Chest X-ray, PA view. Patient: 47 years old, sex F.
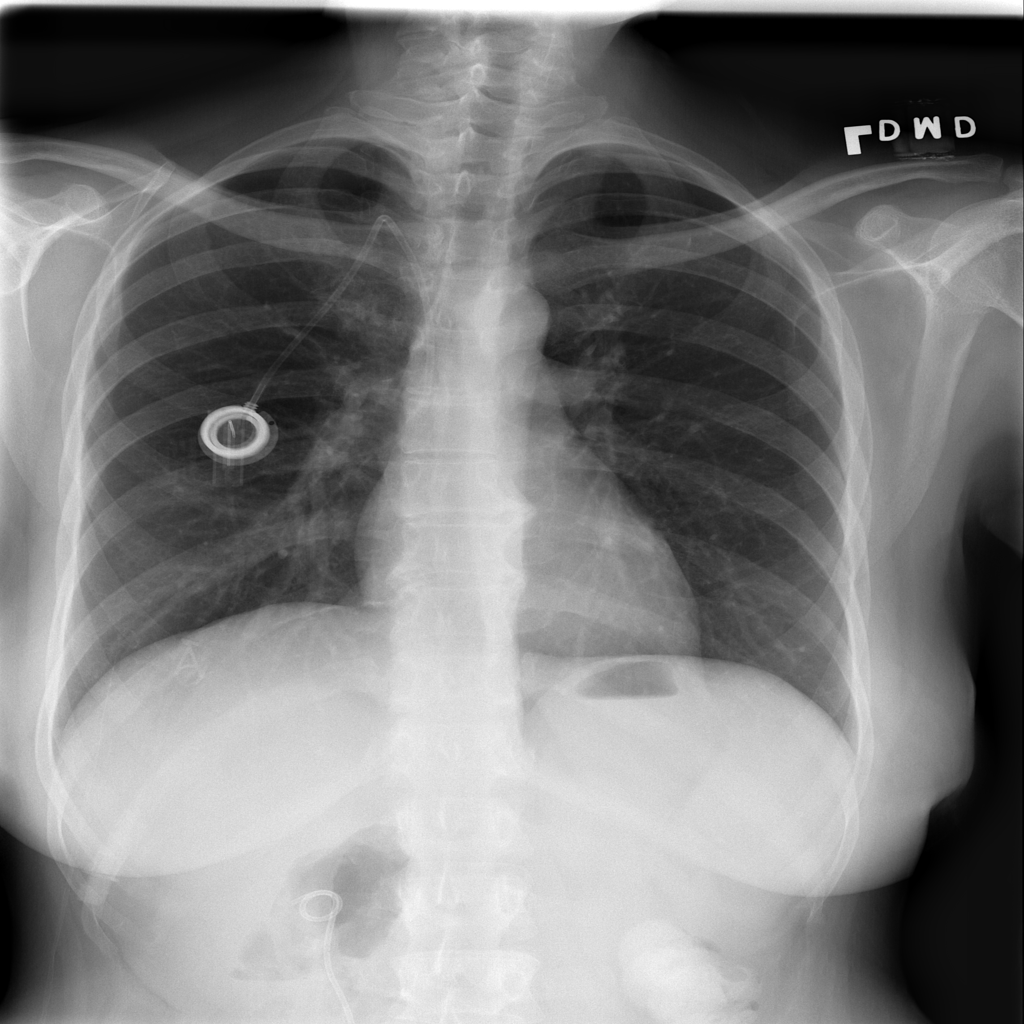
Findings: No Finding